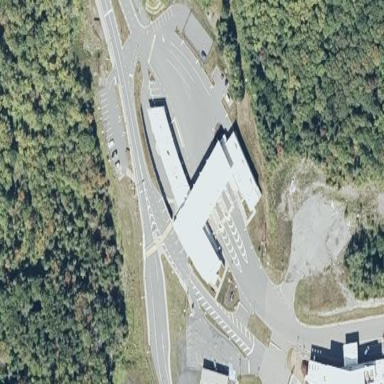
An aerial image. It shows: Customs building.